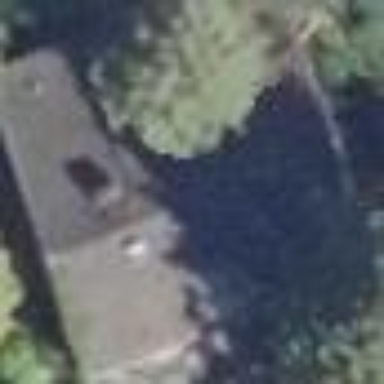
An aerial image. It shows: Detached building.